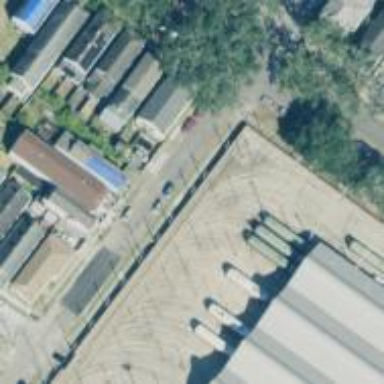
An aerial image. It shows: Tram railway passing through service yard.